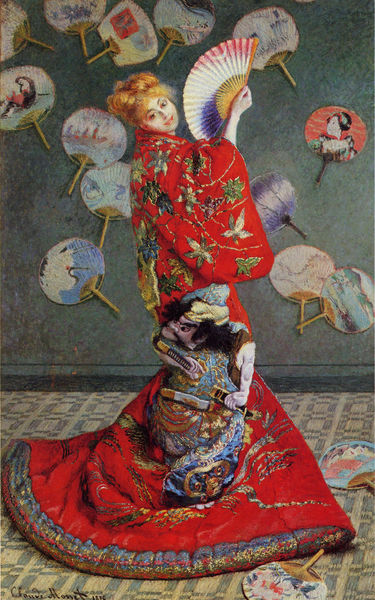
Titel: Japonnerie (La Japonaise)
Künstler: Claude Monet
Standort: Boston (Massachusetts)
Institution: Museum of Fine Arts
Schlagwörter: blau, gemälde, hand, kopf, mann, umhang, gelb, grün, mädchen, bewegung, bunt, frau, frisur, grau, haar, kleid, mund, orange, weiss, zimmer, blick, dame, rot, fächer, hochformat, muster, tanz, teppich, blond, wand, gesicht, kleidung, stehen, portrait, porträt, boden, auge, haare, kostüm, pose, stehend, stickerei, saum, tänzerin, schminke, seide, lächeln, japan, farben, van gogh, tapete, monet, manet, japanisch, stola, geschminkt, fecher, fächern, fotografie, hängen, orient, orientalisch, asien, geisha, fliesen, schwert, trüb, ganzfigur, chinesisch, china, quadrate, krieger, fächeln, fröhlich, affektiert, aufhängen, orientalismus, bund, künstlich, fra, rotes kleid, kimono, samurai, tanzend, papierfächer, tanzt, aisen, chinafächer, tatami, batsmatten, van gogn, verkleidun g